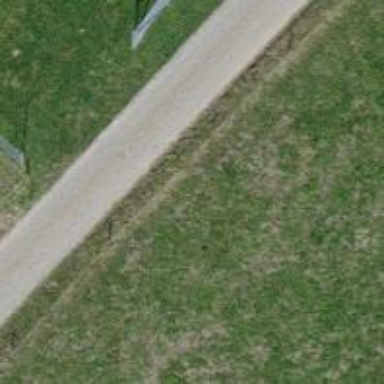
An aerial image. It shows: Well-maintained track road of grade 1.